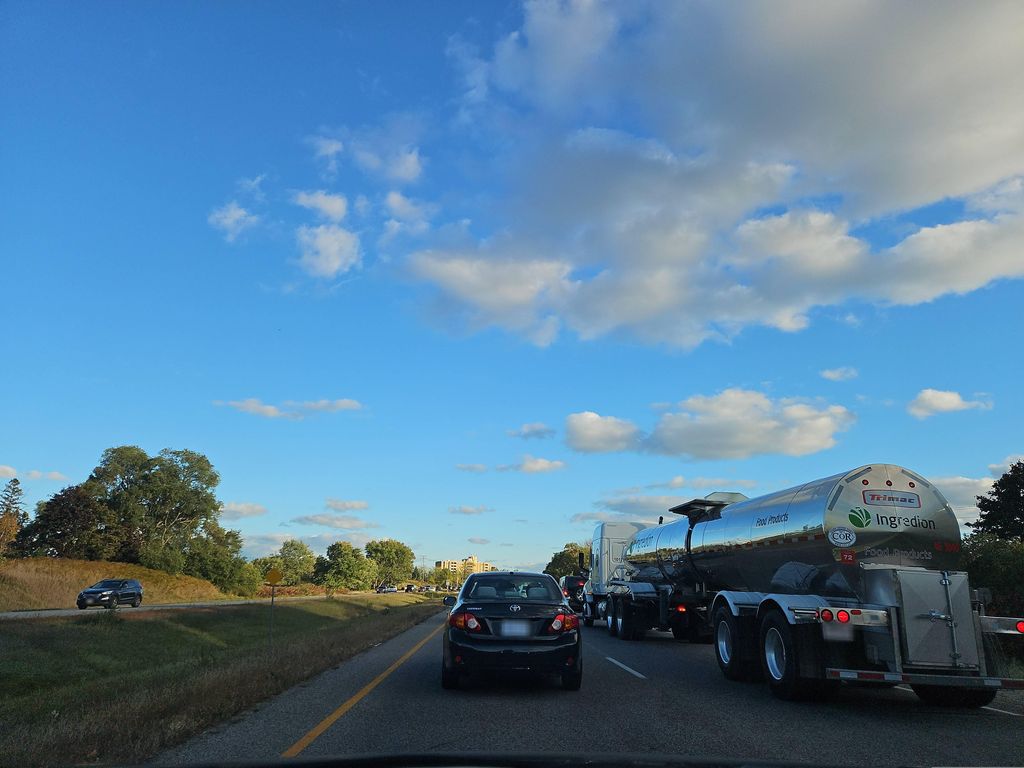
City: kitchener-waterloo